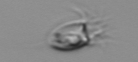
Label: Balanion